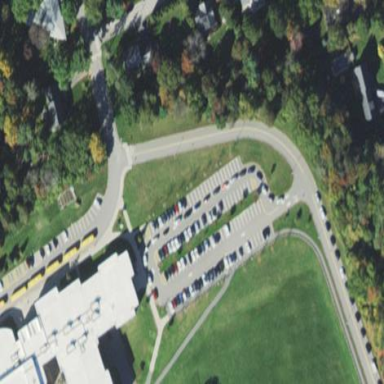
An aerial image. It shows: Parking aisle designated as service road.